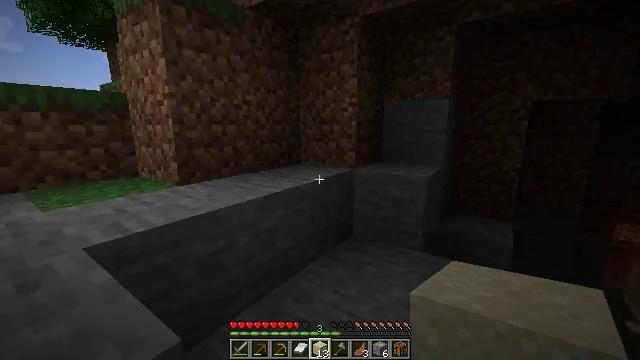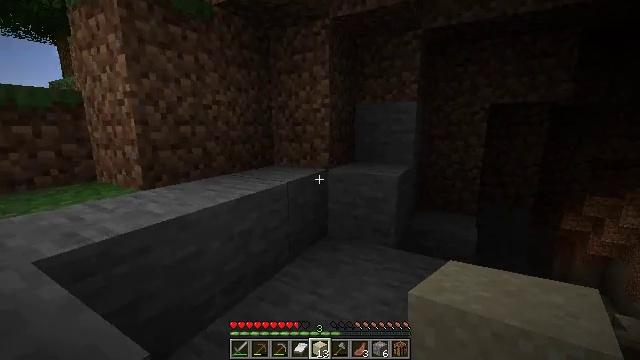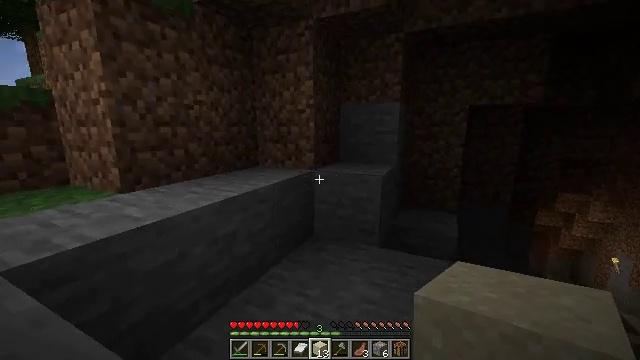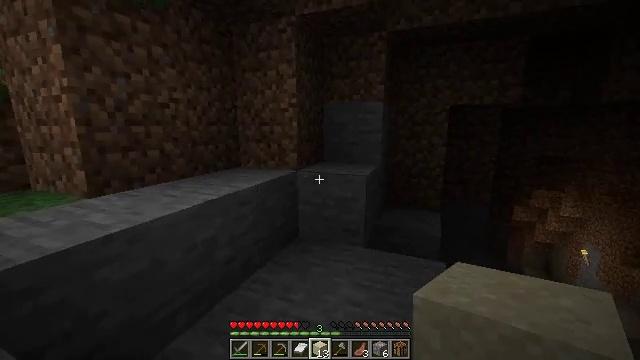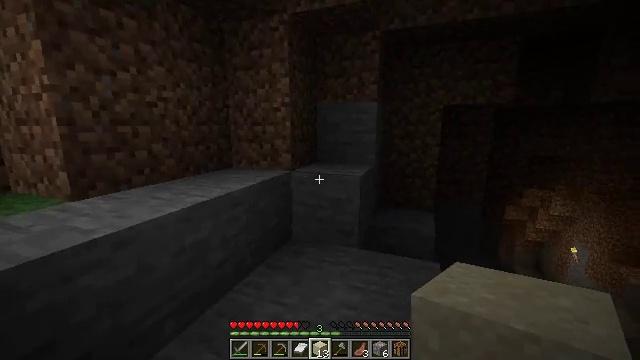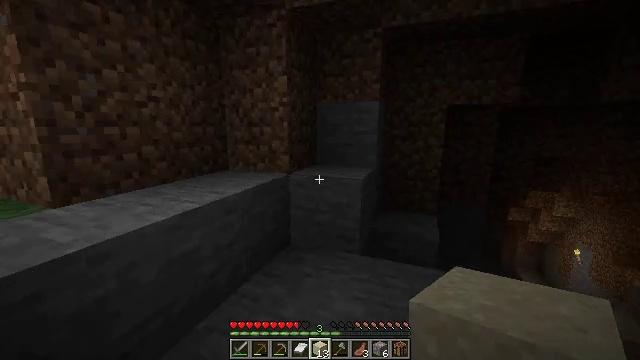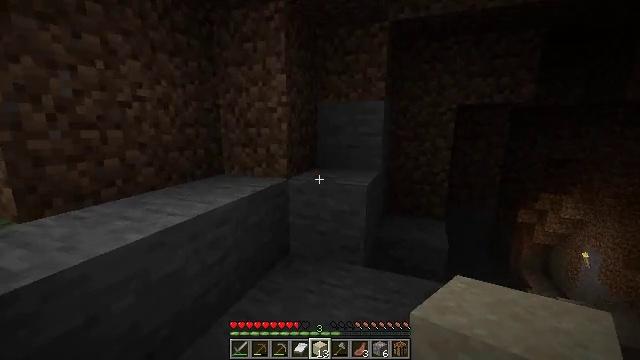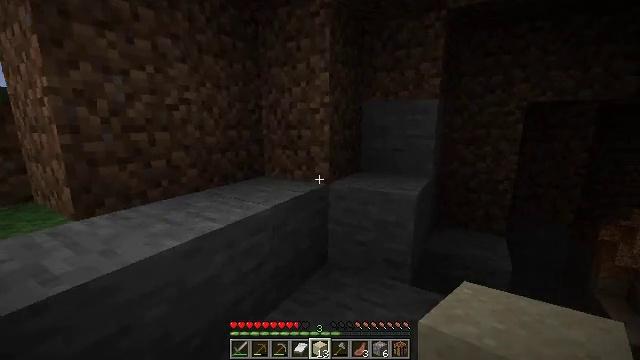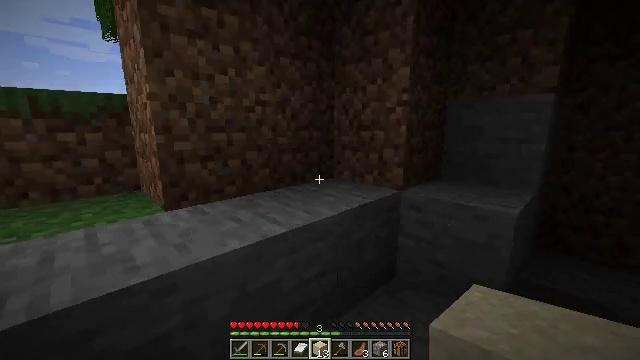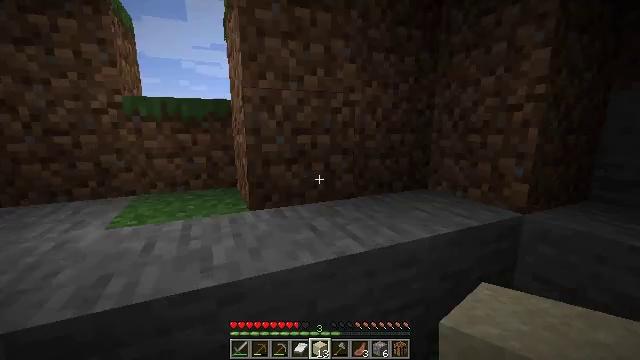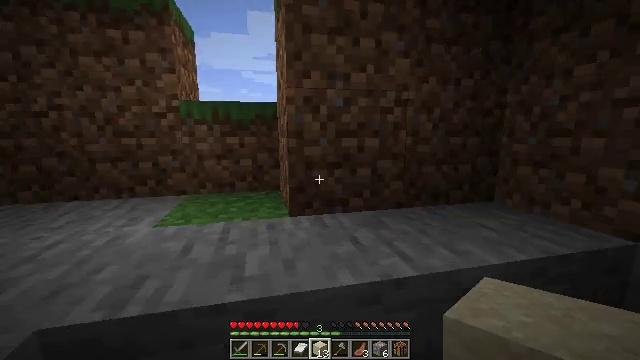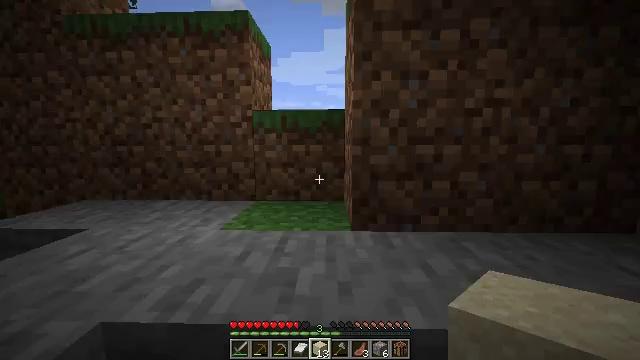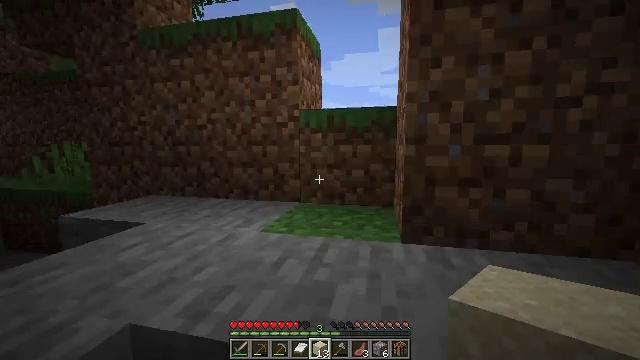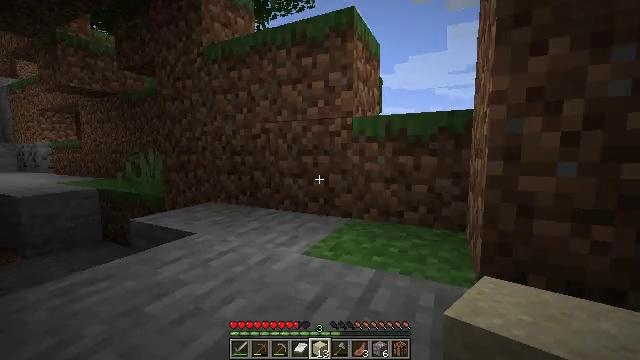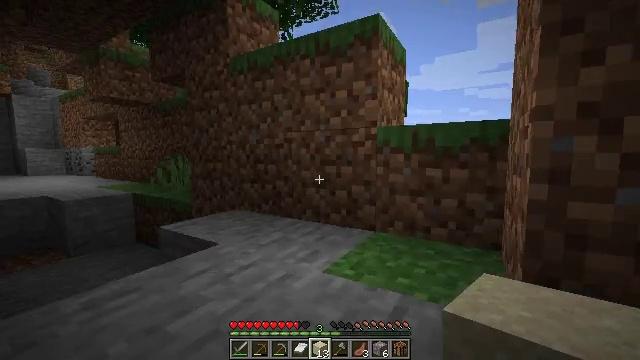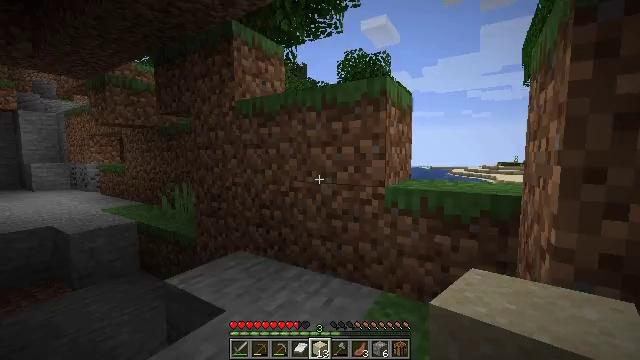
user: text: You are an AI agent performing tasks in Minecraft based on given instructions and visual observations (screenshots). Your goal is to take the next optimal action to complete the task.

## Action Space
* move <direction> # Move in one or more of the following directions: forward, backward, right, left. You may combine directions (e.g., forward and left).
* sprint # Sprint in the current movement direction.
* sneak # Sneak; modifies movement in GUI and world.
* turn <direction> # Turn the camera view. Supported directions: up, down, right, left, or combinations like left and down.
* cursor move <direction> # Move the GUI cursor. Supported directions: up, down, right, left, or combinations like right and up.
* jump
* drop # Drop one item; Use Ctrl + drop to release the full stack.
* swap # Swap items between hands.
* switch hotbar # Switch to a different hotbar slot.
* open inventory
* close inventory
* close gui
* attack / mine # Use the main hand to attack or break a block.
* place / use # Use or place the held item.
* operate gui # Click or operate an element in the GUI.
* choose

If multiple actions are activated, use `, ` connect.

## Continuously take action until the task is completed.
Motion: motion action
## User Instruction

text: Break the sugar cane.
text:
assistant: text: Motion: turn right
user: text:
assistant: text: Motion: turn right
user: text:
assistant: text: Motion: move forward, turn right
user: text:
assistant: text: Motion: move forward, turn right
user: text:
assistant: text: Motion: move forward
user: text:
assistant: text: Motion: move forward
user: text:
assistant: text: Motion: move forward, turn left
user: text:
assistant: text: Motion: move forward, turn left
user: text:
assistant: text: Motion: move forward, turn left
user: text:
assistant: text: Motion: move forward, turn left
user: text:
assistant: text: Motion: move forward, turn left and up
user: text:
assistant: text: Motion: move forward, turn left
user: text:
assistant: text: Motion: move forward, turn left and up
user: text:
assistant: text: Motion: move forward, turn left, jump
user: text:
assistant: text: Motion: move forward, jump
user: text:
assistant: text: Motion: move forward, jump
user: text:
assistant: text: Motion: move forward, jump
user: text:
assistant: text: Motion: move forward, jump
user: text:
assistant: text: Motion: move forward, jump
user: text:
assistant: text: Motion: move forward, turn right, jump
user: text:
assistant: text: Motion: move forward, turn right, jump
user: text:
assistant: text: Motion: move forward, turn right
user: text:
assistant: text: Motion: move forward, turn right
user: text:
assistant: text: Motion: move forward, turn right
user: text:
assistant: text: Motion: move forward, turn right
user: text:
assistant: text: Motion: move forward, turn right
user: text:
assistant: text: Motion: move forward, turn right
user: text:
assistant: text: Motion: move forward, jump
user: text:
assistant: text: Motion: move forward, turn right, jump
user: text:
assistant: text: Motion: move forward, jump